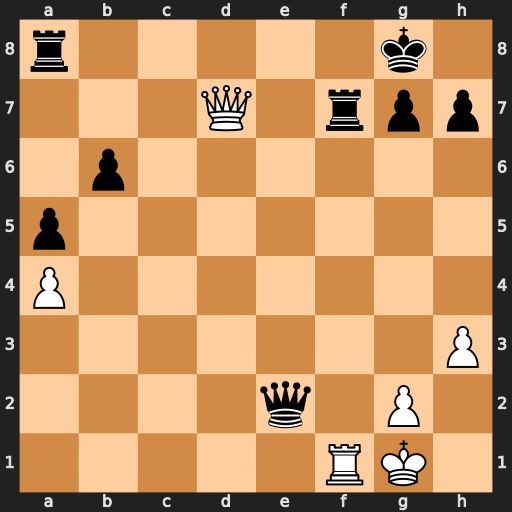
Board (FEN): r5k1/3Q1rpp/1p6/p7/P7/7P/4q1P1/5RK1
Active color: w
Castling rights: -
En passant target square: -
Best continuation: Qxf7+ Kh8 Qf8+ Rxf8 Rxf8#